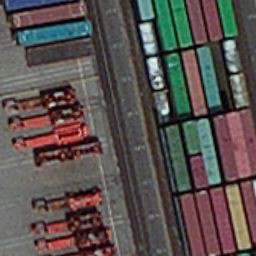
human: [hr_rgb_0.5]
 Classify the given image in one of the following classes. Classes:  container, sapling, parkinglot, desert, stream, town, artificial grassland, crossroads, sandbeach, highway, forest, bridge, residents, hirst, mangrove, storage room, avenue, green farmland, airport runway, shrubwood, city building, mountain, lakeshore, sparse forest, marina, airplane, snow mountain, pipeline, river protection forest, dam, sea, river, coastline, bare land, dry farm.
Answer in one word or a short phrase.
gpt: container